Aerial crown-view tile of a tropical tree (Barro Colorado Island, Panama), acquired 20250317:
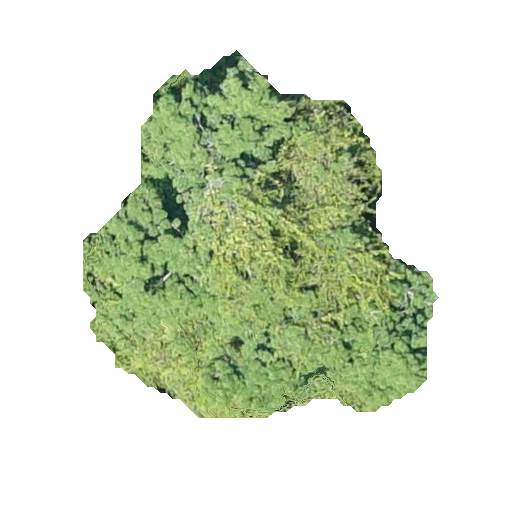
Species: Hura crepitans
GBIF accepted scientific name: Hura crepitans
Crown area: 132.155 m²